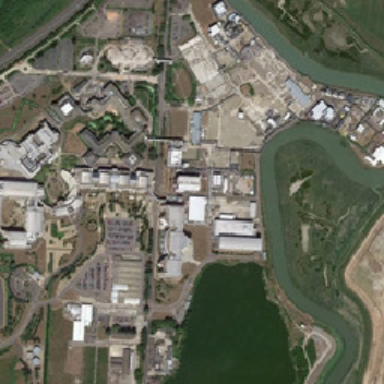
Many buildings are near the curved river in the industrial area .